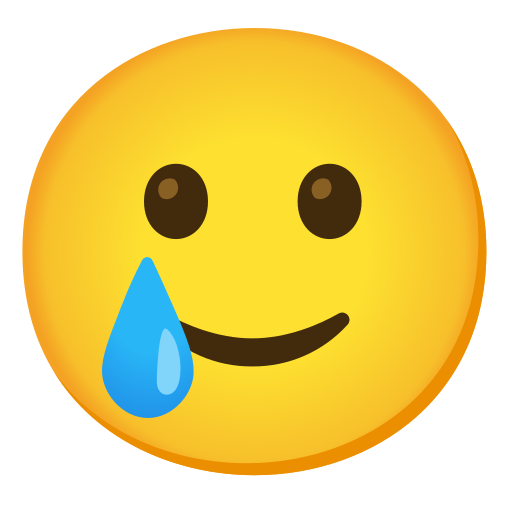
Emoji: 🥲